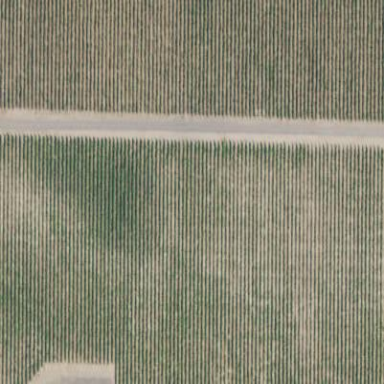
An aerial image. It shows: Vineyard growing grapes.